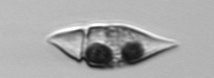
Label: Amphidinium